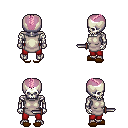
a pixel art fantasy rpg character, male body template, skeleton, white tunic, red pants, pink short mohawk hairstyle, brown slippers, dagger, four views (front, back, left, right), 2x2 character sprite sheet, small pixel art, hard edges, no anti-aliasing